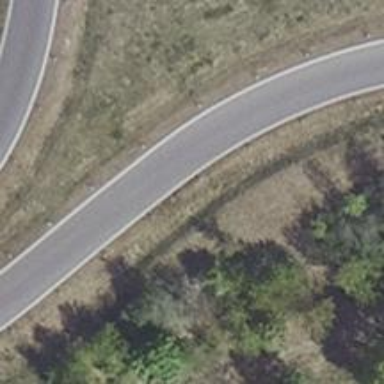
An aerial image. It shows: Trunk link highway.